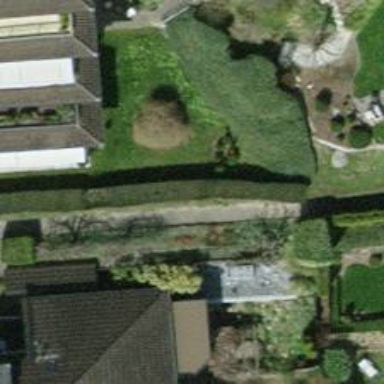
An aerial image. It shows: Hedge barrier.